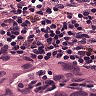
Metastatic tissue present: yes